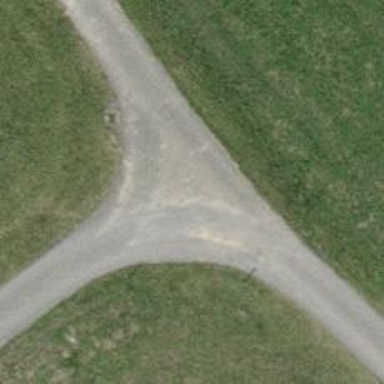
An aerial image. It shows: Well-maintained track road with grade 1 tracktype.